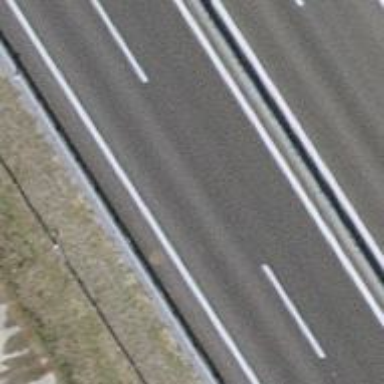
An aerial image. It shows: Motorway.